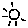
Label: sun